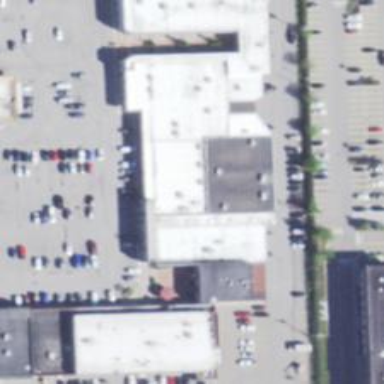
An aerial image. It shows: Retail area.